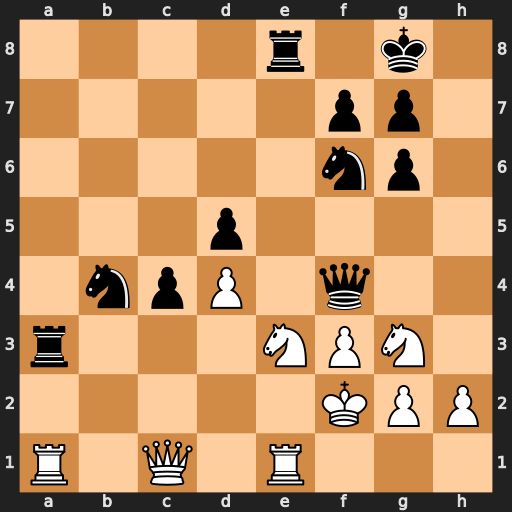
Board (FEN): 4r1k1/5pp1/5np1/3p4/1npP1q2/r3NPN1/5KPP/R1Q1R3
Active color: w
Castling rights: -
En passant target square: -
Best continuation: Rxa3 Nd3+ Rxd3